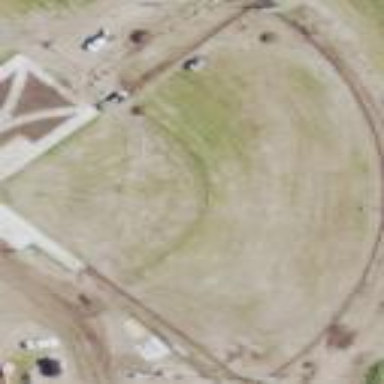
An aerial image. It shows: Softball pitch for leisure and sport activities.